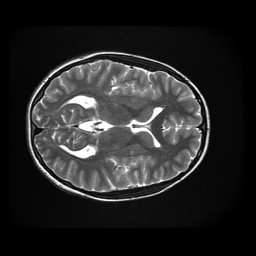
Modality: T2w
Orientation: axial
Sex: female
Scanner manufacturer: ge
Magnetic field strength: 3 T
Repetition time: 5 s
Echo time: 0.1017 s